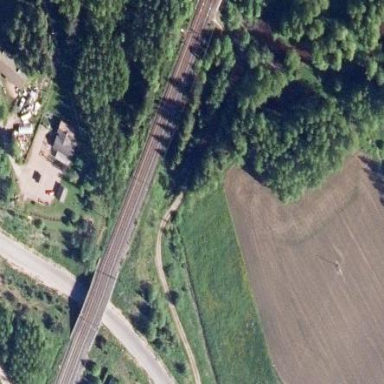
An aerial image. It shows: Railway area.